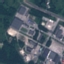
Land use / land cover: Industrial